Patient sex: F
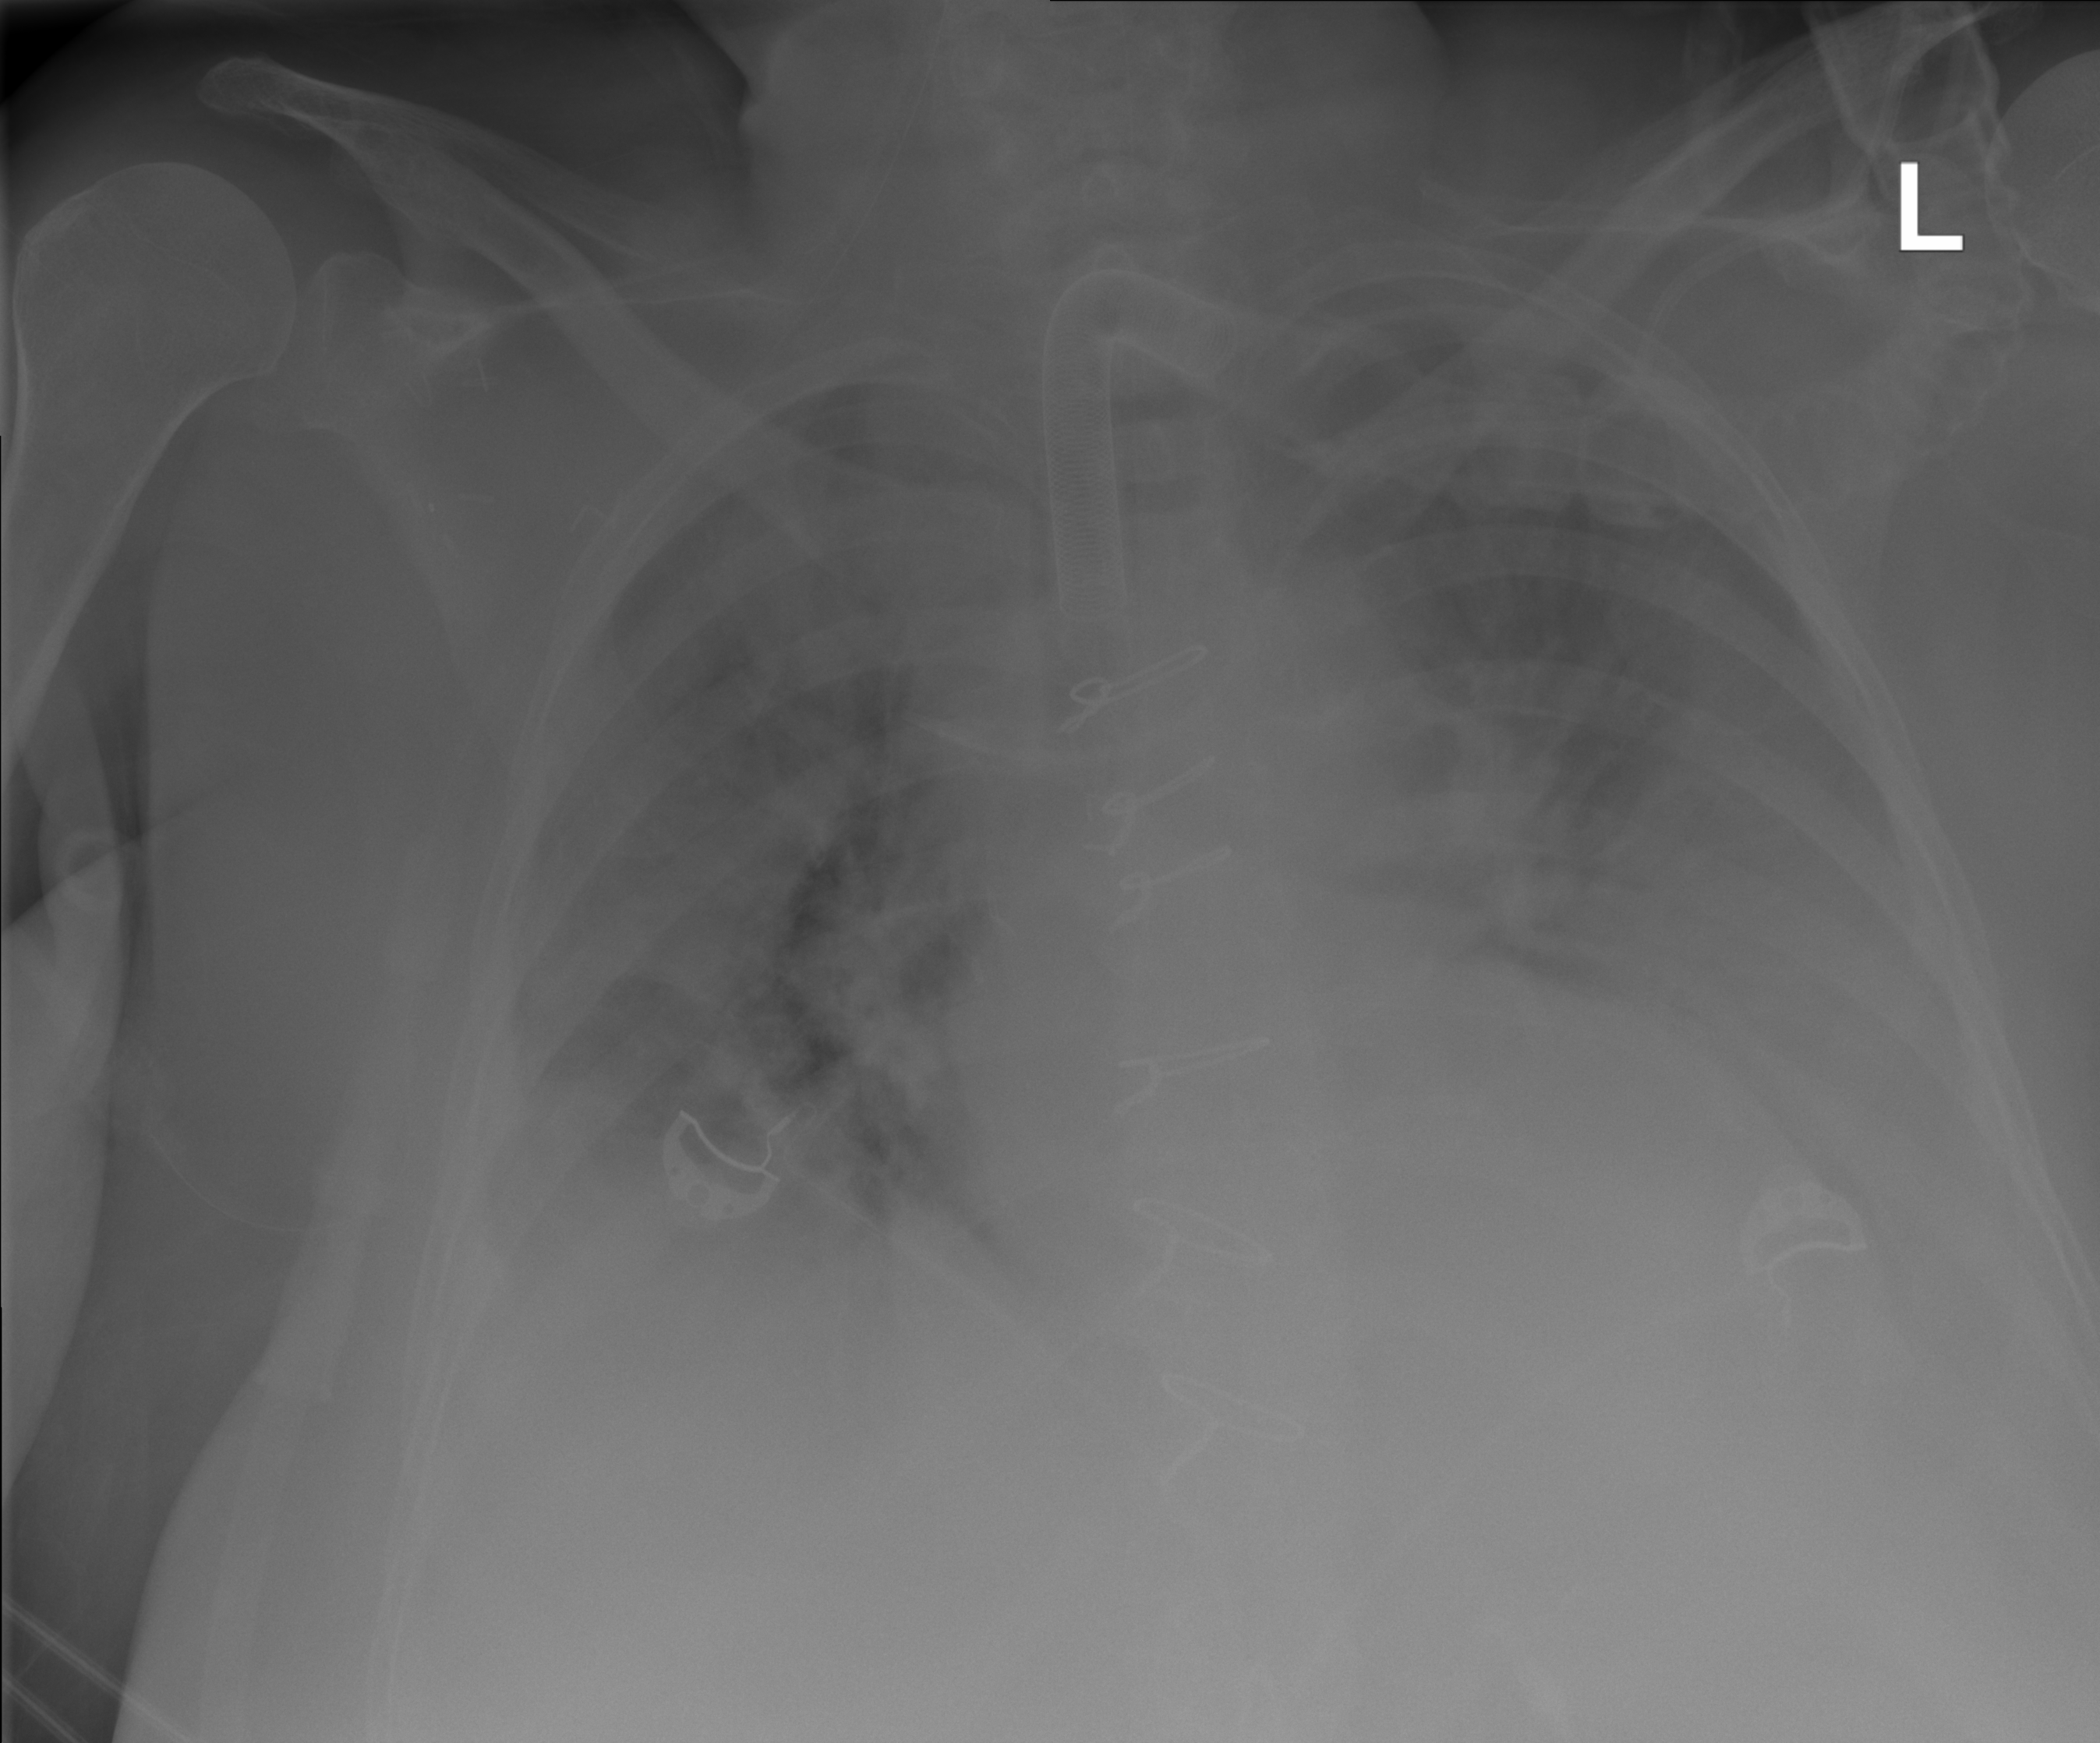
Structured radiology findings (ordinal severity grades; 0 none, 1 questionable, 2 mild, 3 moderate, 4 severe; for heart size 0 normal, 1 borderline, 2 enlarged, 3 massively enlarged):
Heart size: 1
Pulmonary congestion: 3
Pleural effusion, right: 3
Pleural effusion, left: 3
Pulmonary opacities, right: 3
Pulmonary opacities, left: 3
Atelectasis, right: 3
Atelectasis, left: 3